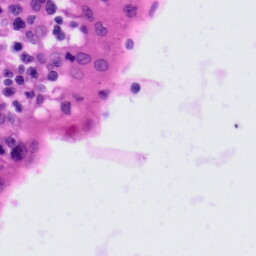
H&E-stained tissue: Tonsil